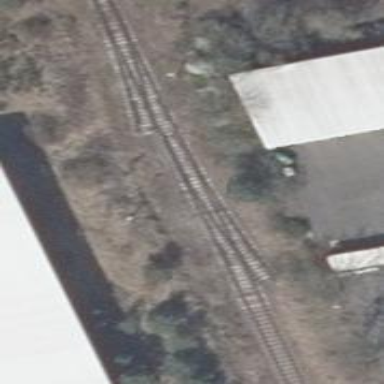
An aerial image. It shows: Abandoned railway yard.